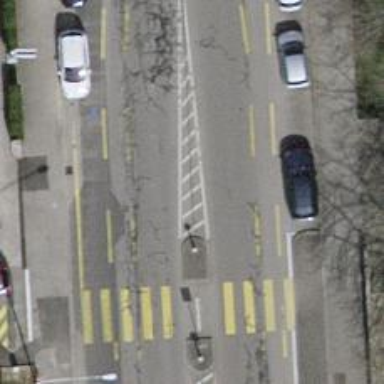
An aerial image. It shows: Tertiary road with asphalt surface and designated cycle lane.